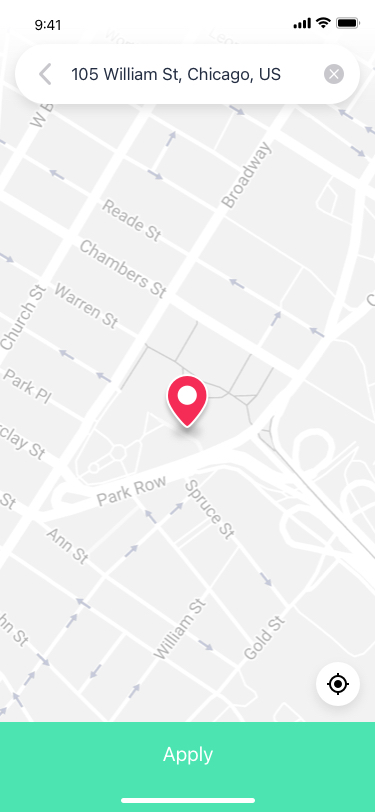
Text in this UI design:
105 William St, Chicago, US
Apply